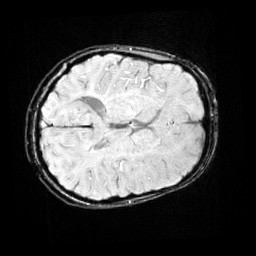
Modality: SWI
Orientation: axial
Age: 14
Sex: female
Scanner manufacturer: siemens
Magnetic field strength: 3 T
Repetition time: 0.027 s
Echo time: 0.02 s